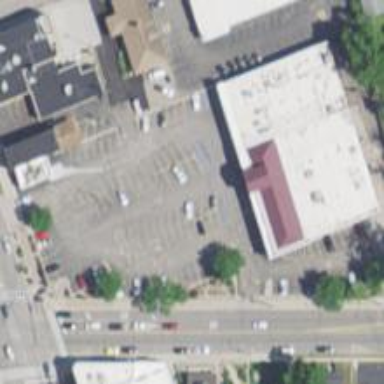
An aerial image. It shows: Parking area.